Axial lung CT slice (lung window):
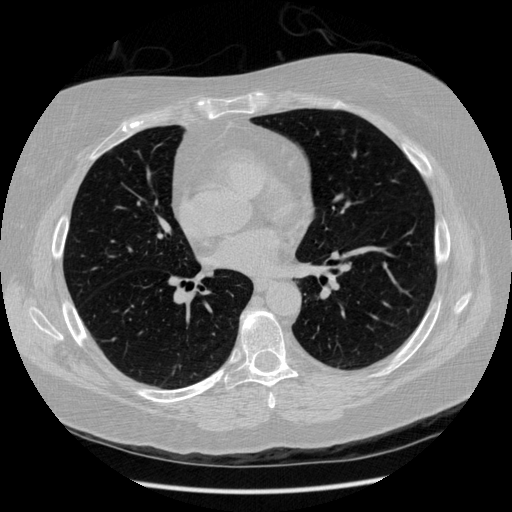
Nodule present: no